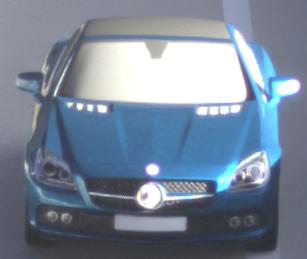
Make: Mercedes-Benz
Model: SLK 200
Detailed model: SLK-Class (172)
Model produced from: 2011/03
Model produced until: 2015/04
Doors: 2
Color: blue
Road condition: dry road
Daytime: sunrise or sunset
Contrast: medium contrast